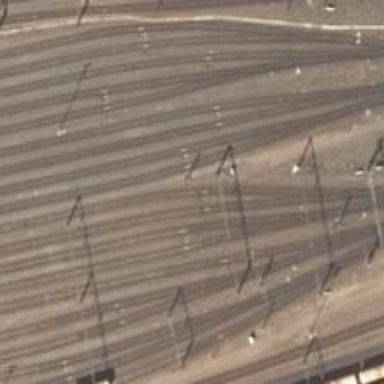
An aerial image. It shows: Railway signal.